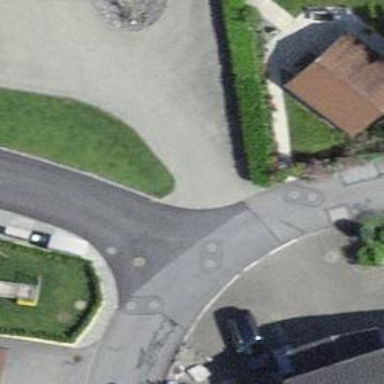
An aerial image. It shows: Residential road.